RGB frame:
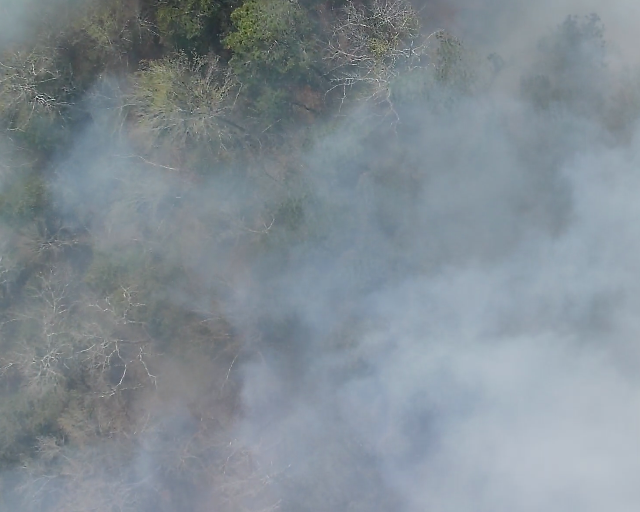
Thermal frame:
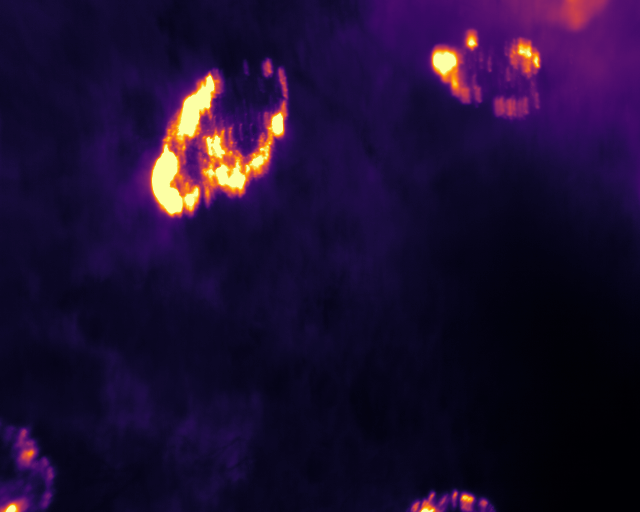
Captured: 2026-02-26 02:30:36
Pixels at or above 80 °C: 10626 (fraction of frame: 0.03243)